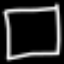
Label: square